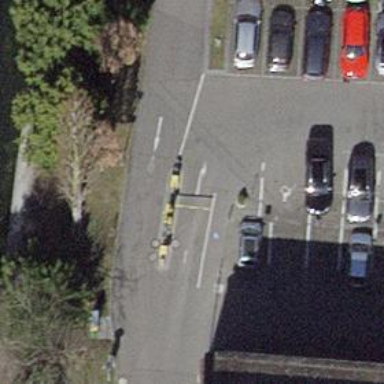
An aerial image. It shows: Lift gate barrier.